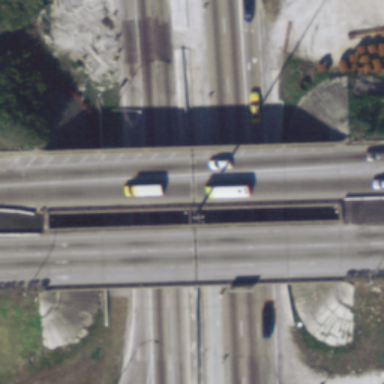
An overpass with a road go across another two vertically .